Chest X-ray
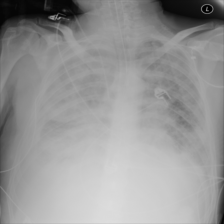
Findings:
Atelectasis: negative
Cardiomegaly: negative
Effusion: positive
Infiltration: positive
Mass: negative
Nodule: positive
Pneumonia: negative
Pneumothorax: negative
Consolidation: negative
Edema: negative
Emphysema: negative
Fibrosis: negative
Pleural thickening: negative
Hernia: negative